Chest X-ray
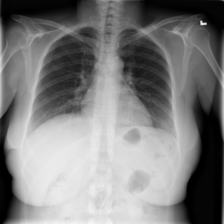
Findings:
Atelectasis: negative
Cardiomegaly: negative
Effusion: negative
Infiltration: negative
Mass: negative
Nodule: negative
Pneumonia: negative
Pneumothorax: negative
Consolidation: negative
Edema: negative
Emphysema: negative
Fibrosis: negative
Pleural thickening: negative
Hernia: negative